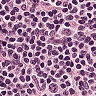
Metastatic tissue present: no